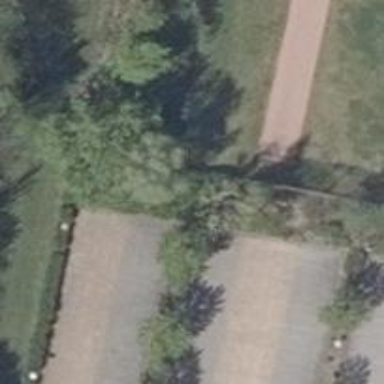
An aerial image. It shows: Row of deciduous trees with mixed leaf types.